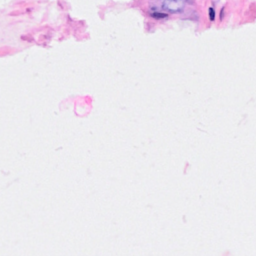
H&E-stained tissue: Breast